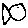
Label: fish